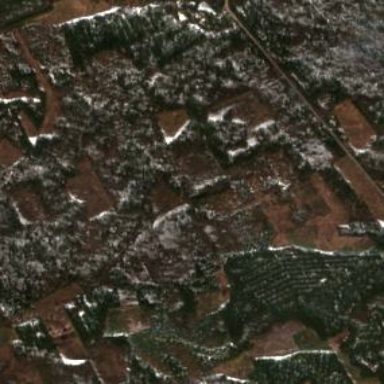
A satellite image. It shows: Logging area.